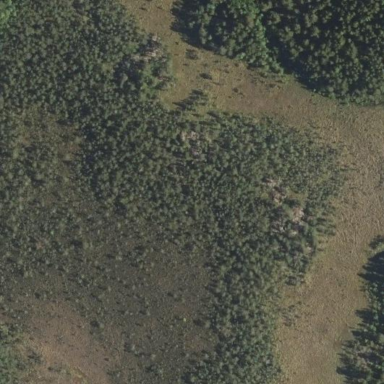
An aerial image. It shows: Bog wetland area.